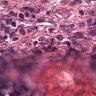
Metastatic tissue present: no